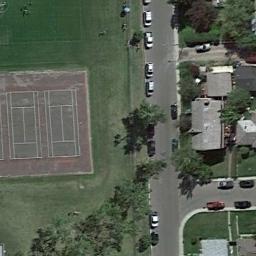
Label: tennis_court